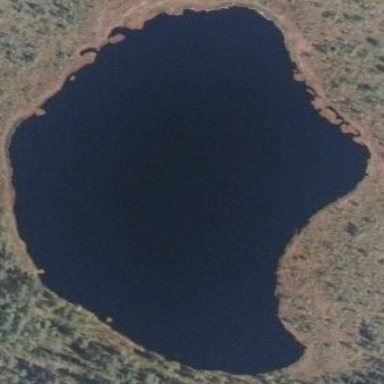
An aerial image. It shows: Beautiful lake surrounded by nature.